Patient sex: F
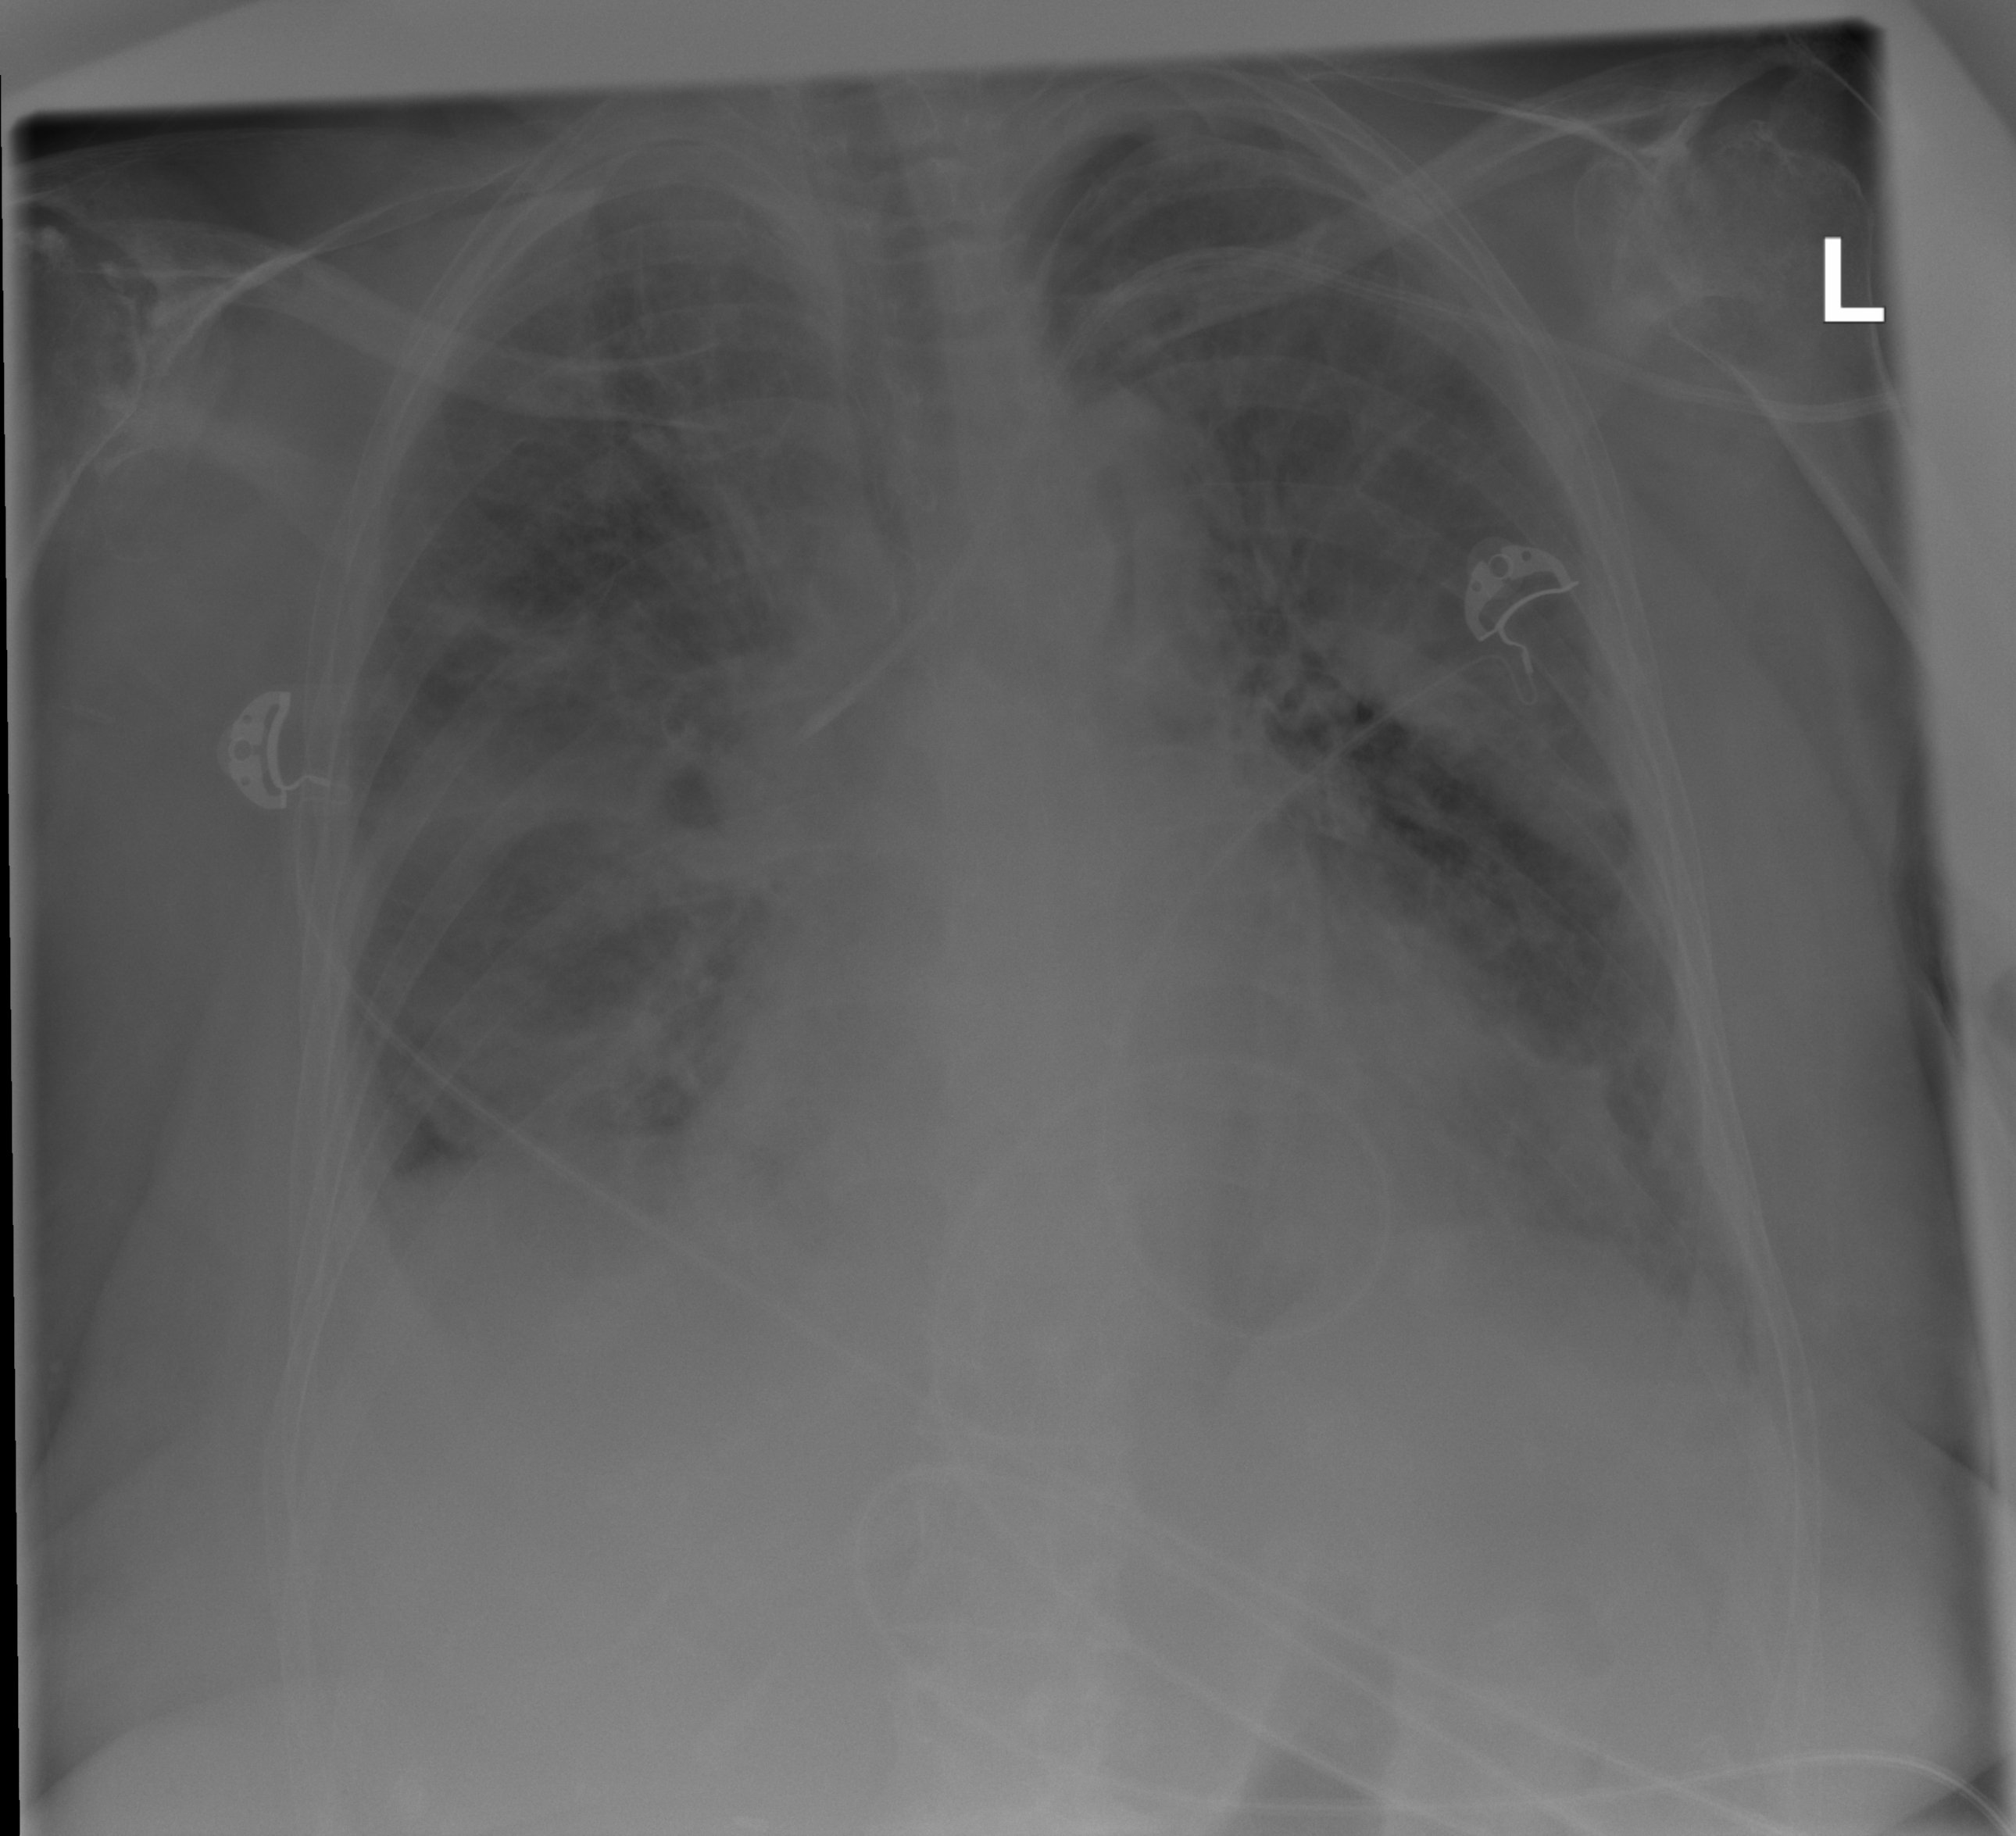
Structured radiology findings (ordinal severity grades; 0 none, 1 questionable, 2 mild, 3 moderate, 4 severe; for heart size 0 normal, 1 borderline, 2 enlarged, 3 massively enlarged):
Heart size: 0
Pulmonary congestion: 0
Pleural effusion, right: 2
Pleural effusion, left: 2
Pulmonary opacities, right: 0
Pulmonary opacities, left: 2
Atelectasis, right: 2
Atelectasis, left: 2